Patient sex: M
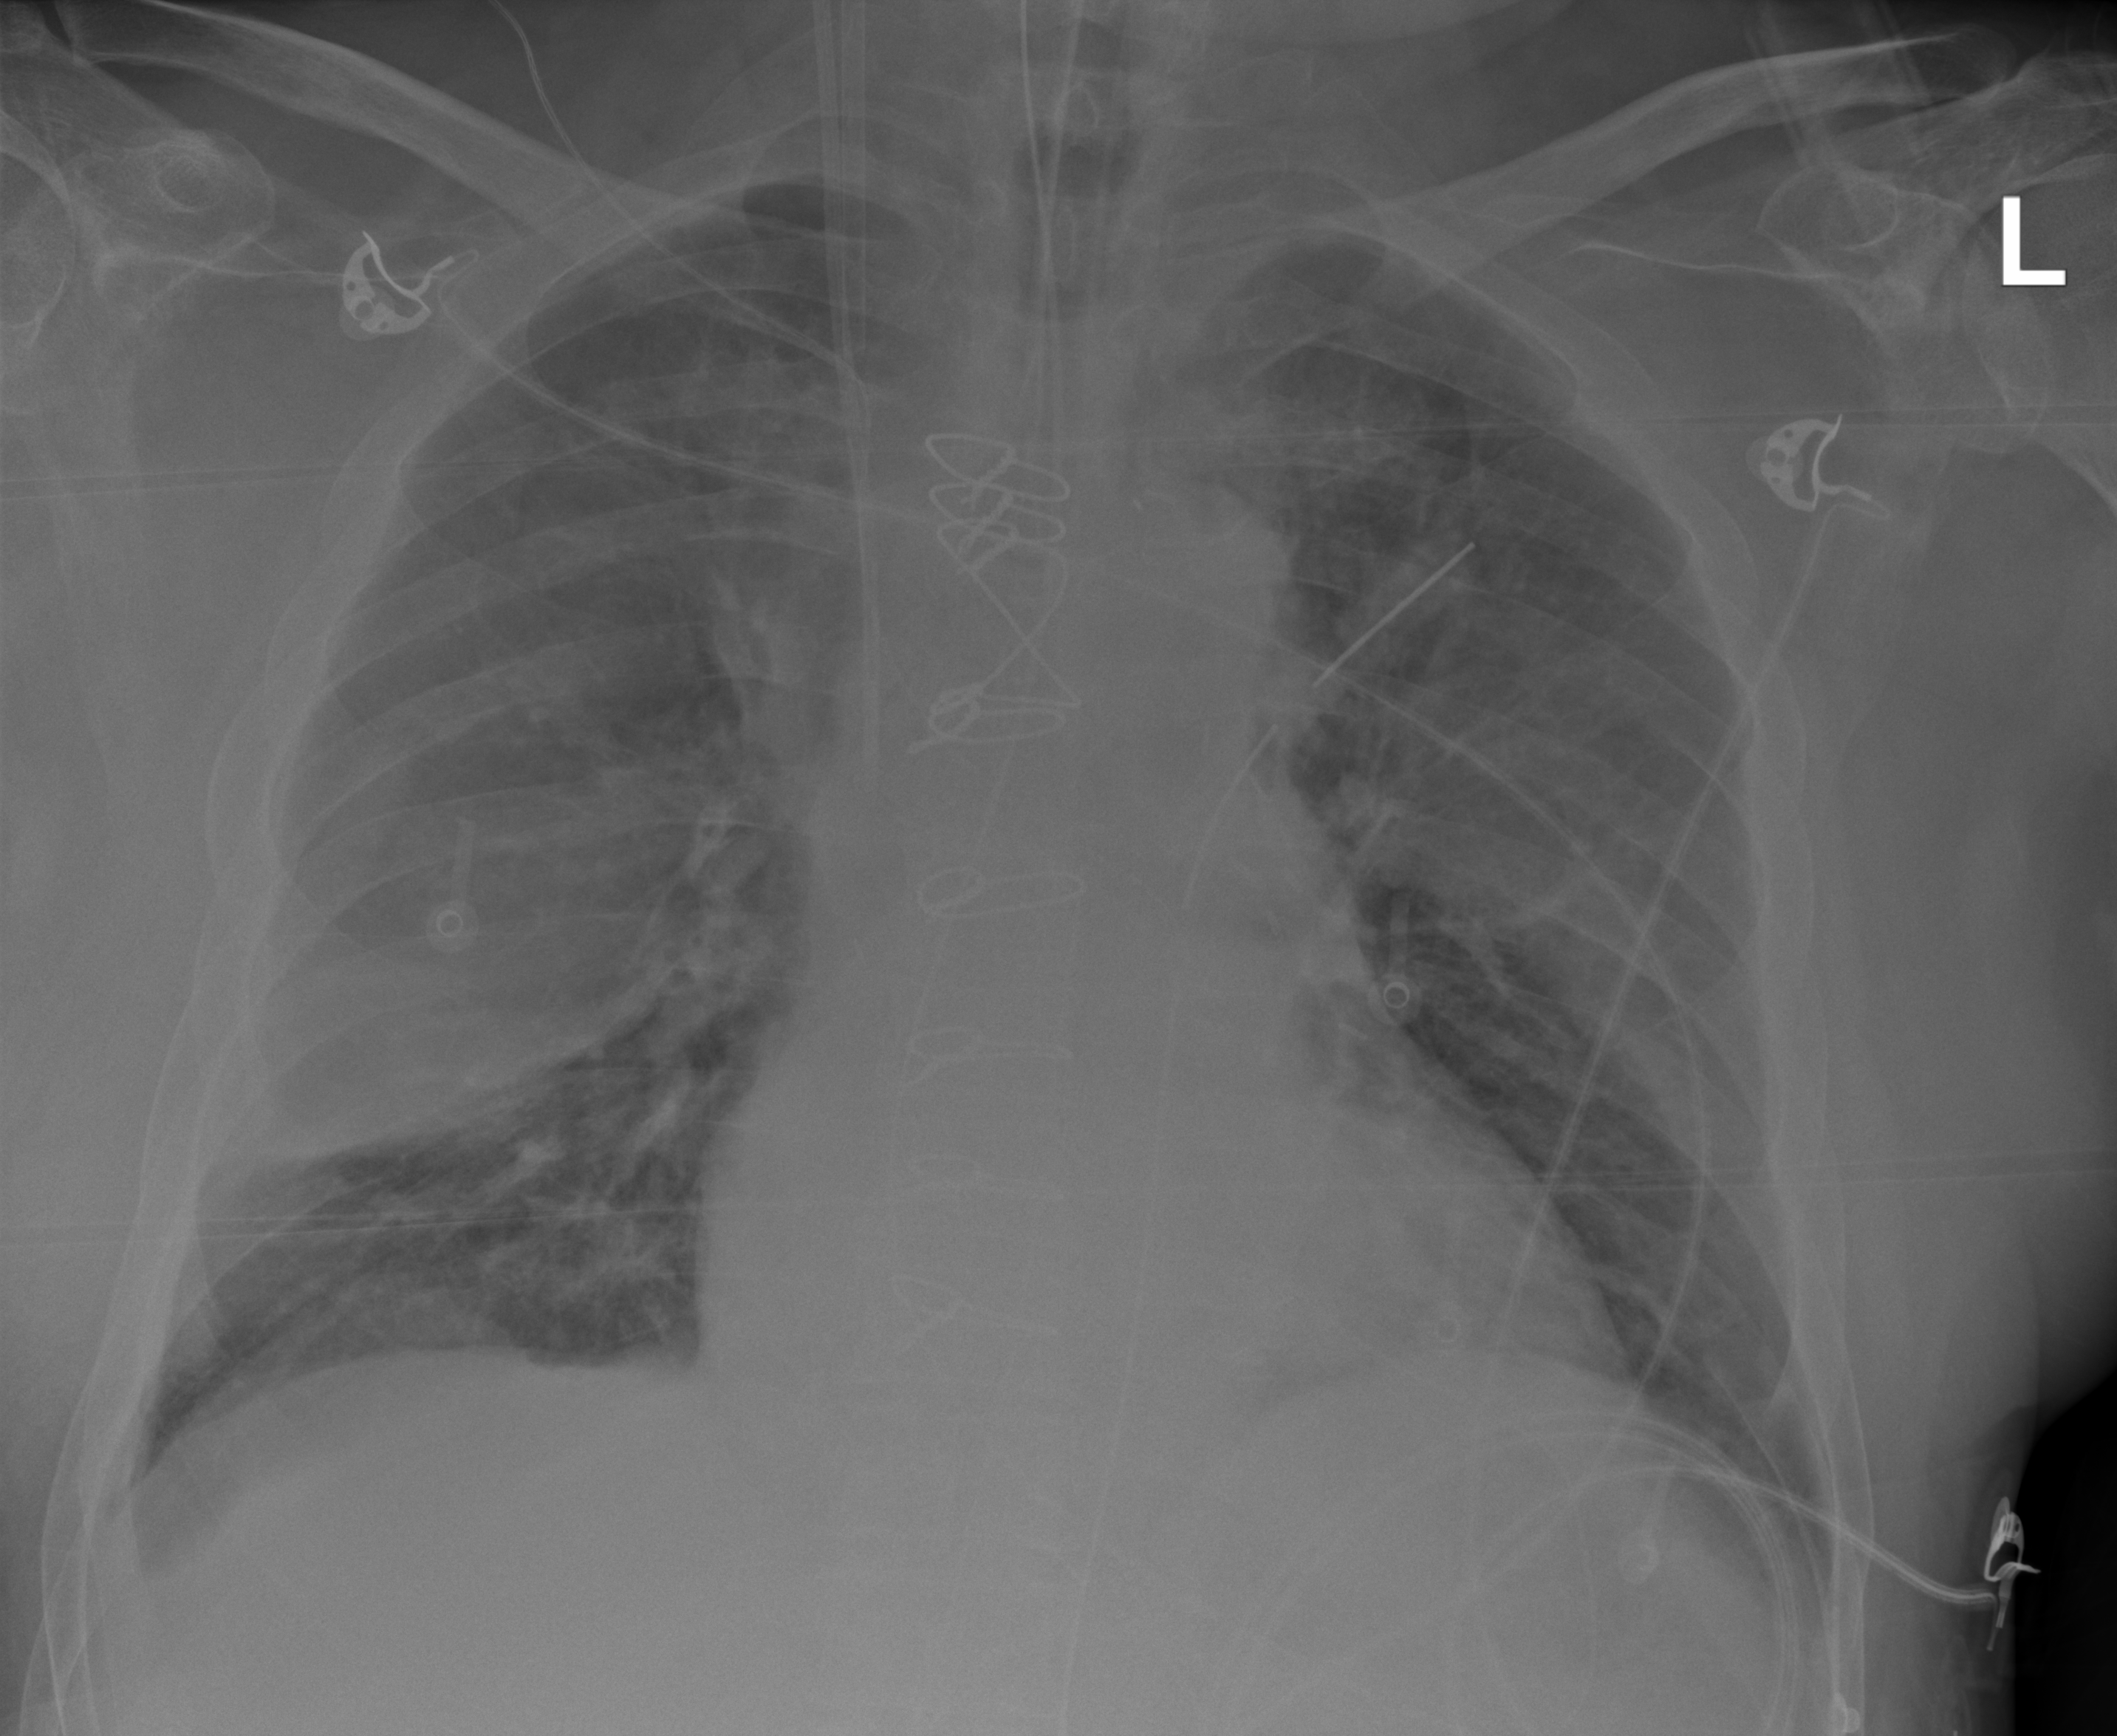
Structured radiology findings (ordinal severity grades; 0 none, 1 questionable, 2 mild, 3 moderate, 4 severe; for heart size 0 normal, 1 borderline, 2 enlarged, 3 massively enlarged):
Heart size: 2
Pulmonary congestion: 2
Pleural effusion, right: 2
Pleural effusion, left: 2
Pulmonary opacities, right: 2
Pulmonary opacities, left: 2
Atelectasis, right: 2
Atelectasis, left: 2